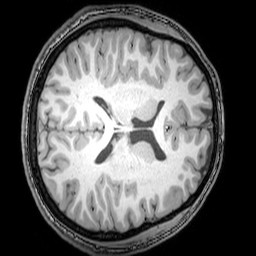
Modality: T1w
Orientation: axial
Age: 20
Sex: male
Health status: healthy
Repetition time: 0.081 s
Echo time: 0.037 s